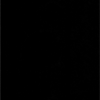
Label: dusty